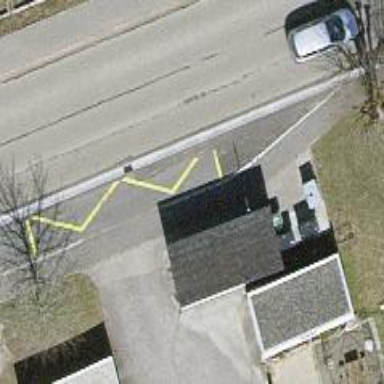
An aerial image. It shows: Bus stop with platform for public transport.